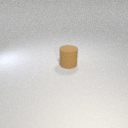
large brown rubber cylinder